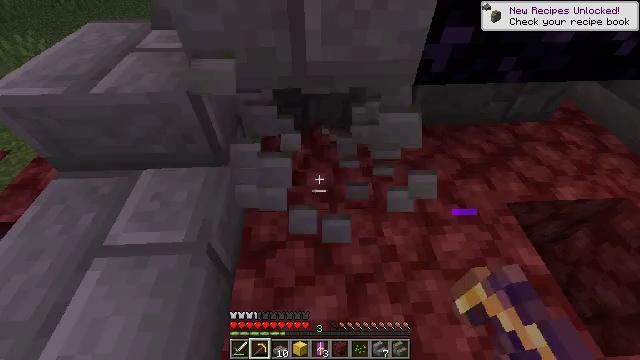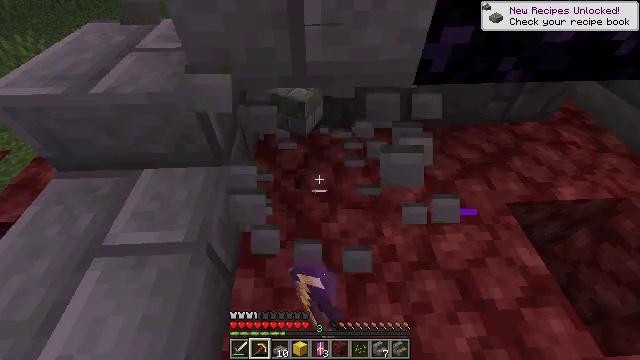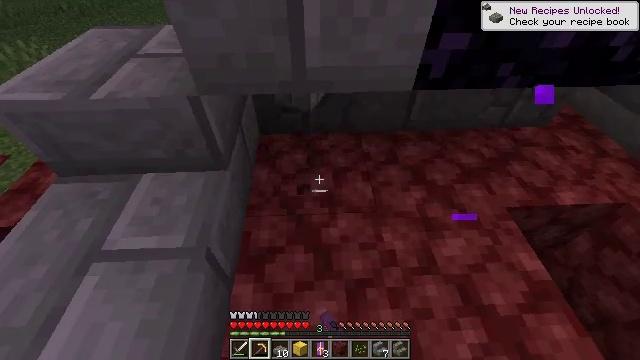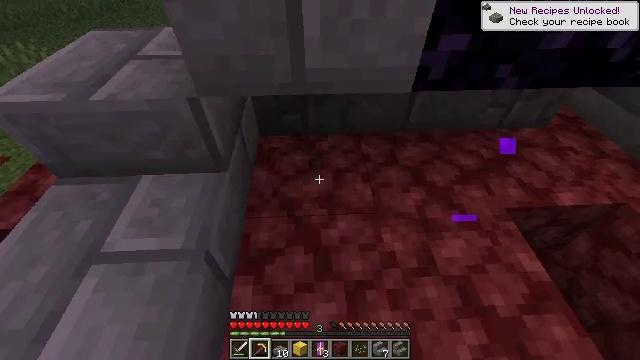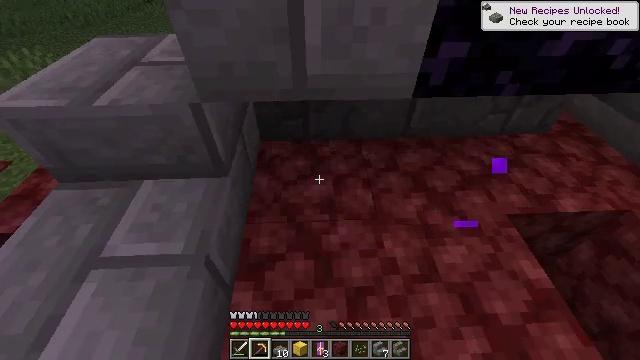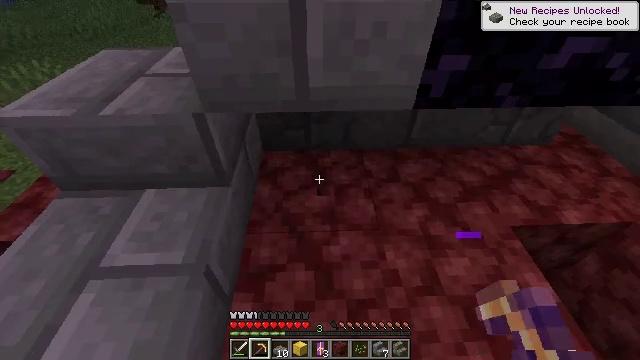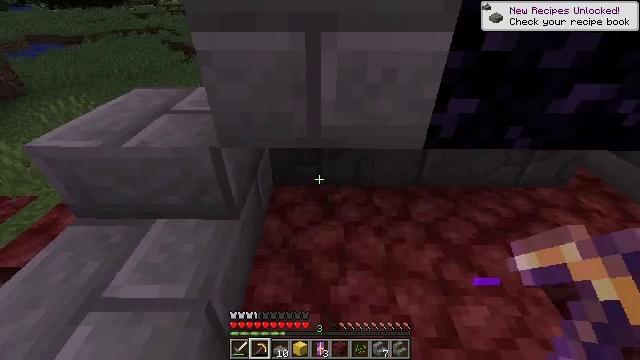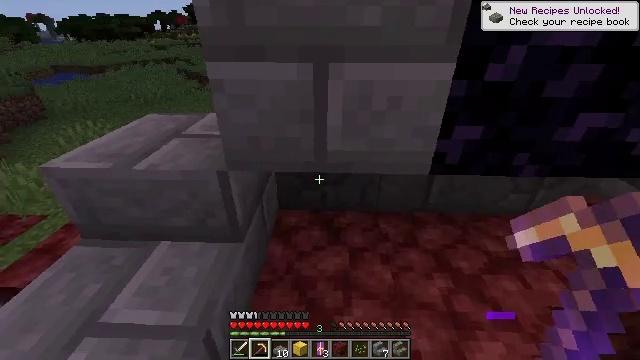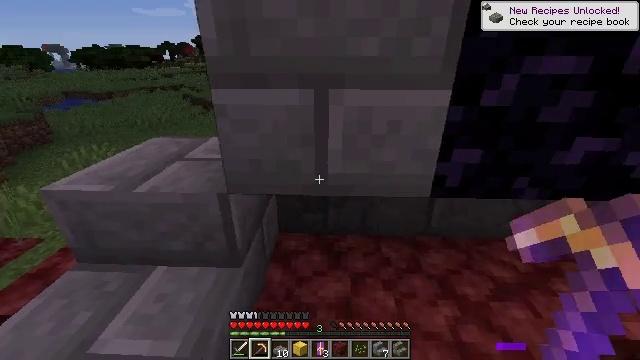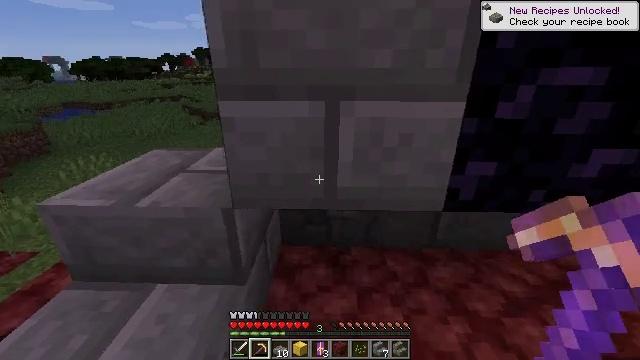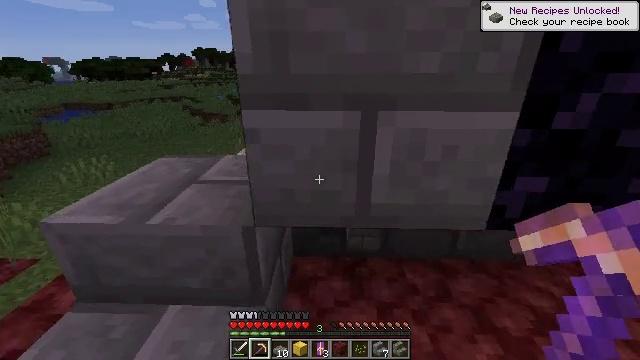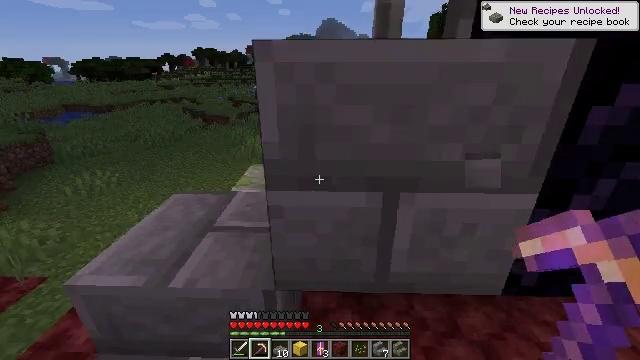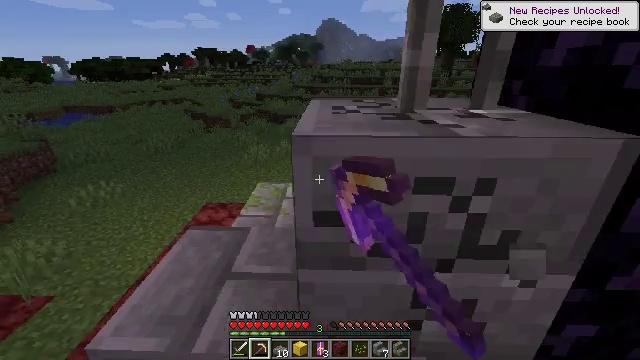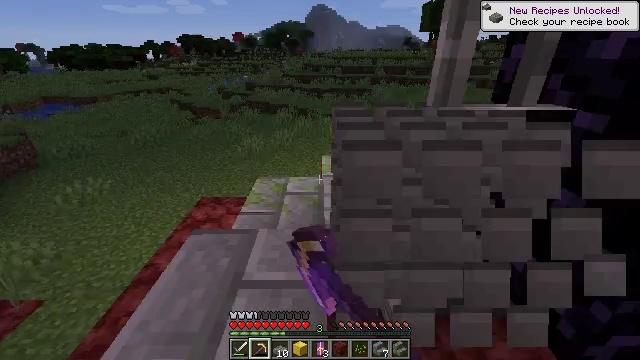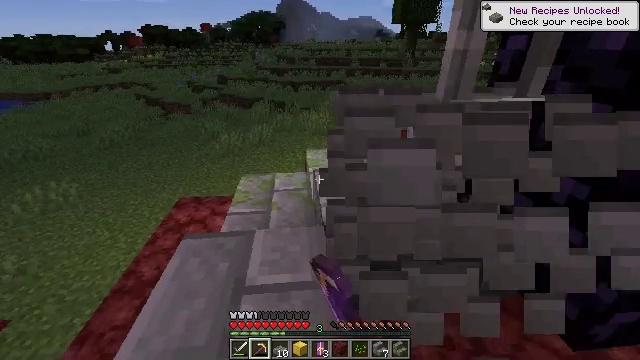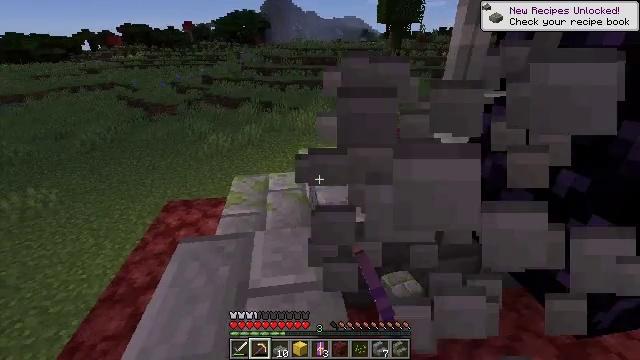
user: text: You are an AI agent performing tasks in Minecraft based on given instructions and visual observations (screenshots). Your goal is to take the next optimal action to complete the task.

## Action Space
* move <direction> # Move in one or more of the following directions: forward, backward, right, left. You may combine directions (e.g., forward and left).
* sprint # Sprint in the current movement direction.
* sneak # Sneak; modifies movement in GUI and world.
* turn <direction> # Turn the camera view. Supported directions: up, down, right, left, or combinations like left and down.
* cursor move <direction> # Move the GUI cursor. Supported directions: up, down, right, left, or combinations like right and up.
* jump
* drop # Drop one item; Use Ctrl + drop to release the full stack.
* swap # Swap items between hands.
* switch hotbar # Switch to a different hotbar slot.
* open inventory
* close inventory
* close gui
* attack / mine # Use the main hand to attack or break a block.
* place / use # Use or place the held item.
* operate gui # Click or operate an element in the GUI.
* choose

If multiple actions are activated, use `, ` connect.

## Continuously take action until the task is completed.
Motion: motion action
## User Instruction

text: Mine stone bricks from a structure.
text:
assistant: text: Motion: no_op
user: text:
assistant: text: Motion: turn up
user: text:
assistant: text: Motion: no_op
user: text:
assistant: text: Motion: turn up
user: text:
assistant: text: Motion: turn up
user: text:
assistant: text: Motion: turn left and up
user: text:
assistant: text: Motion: turn left and up
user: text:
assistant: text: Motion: turn up
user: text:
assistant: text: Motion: move forward and move left, turn up
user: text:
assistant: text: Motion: move forward and move left
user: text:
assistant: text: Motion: move forward and move left, attack / mine
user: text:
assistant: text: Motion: move forward and move left, attack / mine
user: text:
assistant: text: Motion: move left, turn right and down, attack / mine
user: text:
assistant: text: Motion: turn right and down, attack / mine
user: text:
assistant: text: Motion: turn right
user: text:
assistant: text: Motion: turn right and up
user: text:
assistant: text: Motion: turn right and up
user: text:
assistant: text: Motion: no_op